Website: lowes
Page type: account-selection
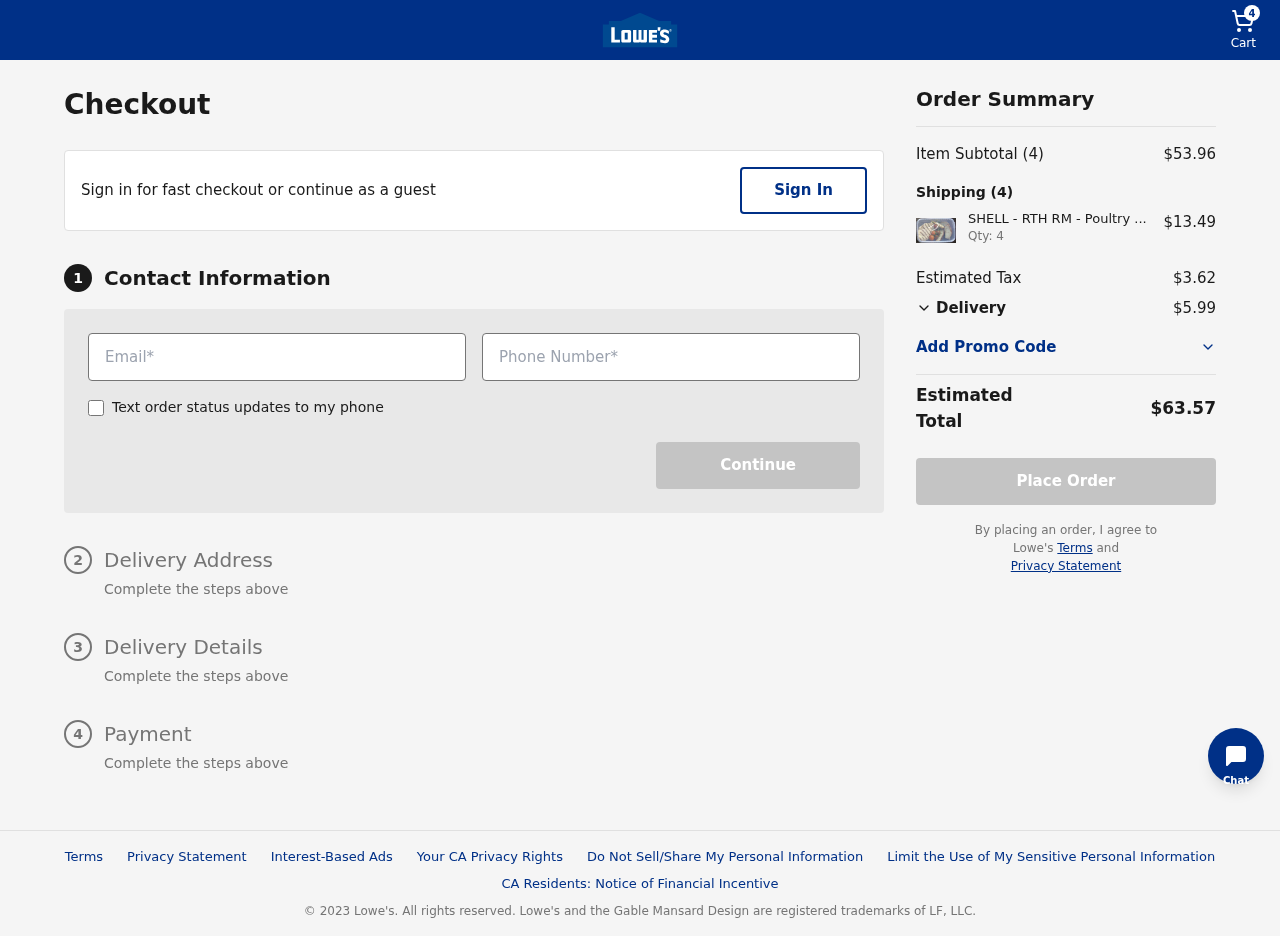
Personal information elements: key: PII_EMAIL
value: cramirez@yahoo.com
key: PII_PHONE
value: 6038607875
Product elements: key: PRODUCT1_NAME
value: SHELL - RTH RM - Poultry 4
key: PRODUCT1_PRICE
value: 13.49
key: PRODUCT1_QUANTITY
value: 4
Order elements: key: ORDER_NUM_ITEMS
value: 4
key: ORDER_SUBTOTAL
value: $53.96
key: ORDER_TAX
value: $3.62
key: ORDER_SHIPPING_COST
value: $5.99
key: ORDER_TOTAL
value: $63.57